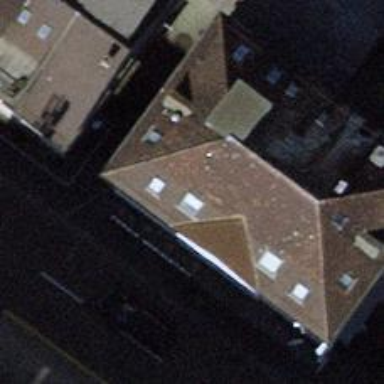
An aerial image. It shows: Strip club.